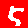
Digit: 5